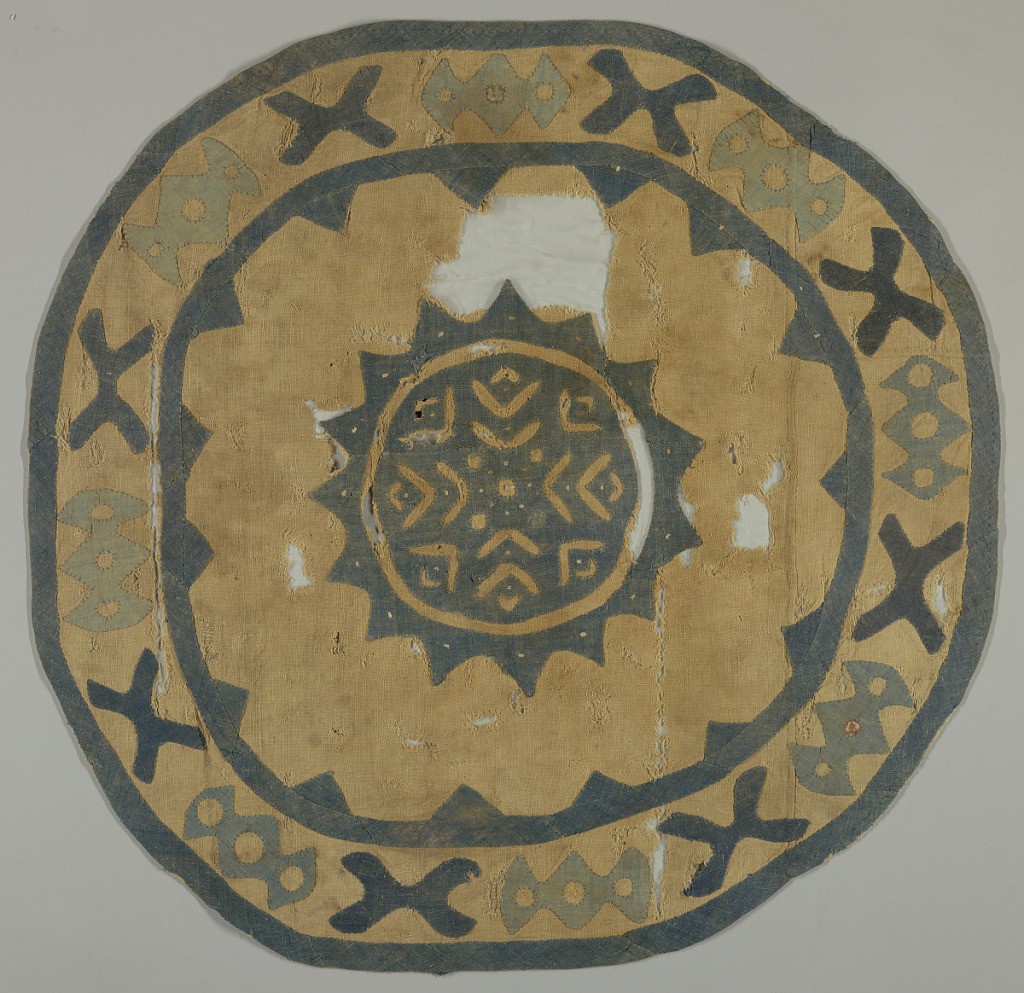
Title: Textile
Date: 9th century
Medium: cotton, silk Technique: circular textile, appliqué
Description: Large rounded applique in cream and two shades of blue. Border design includes stylized forms and small discs, one of which retains red color. Center medallion is blue with pattern suggesting leaves or wings reserved in cream ground; plus remains of inserts of white, blue and red silk are visible.